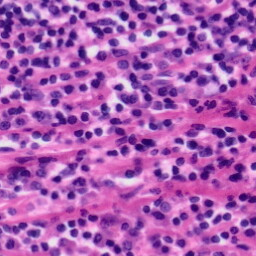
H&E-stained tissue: Tonsil